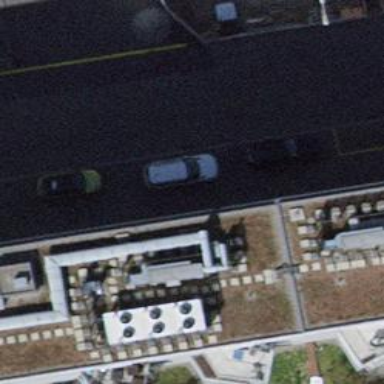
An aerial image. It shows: Parking entrance.